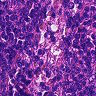
Metastatic tissue present: no